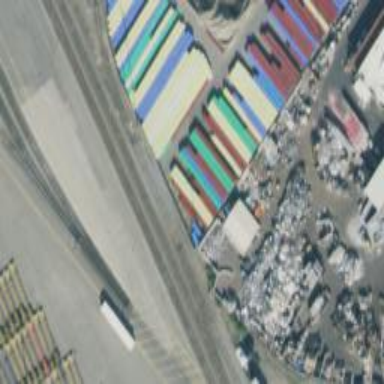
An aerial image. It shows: Railway yard used for servicing trains.